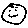
Label: smiley face